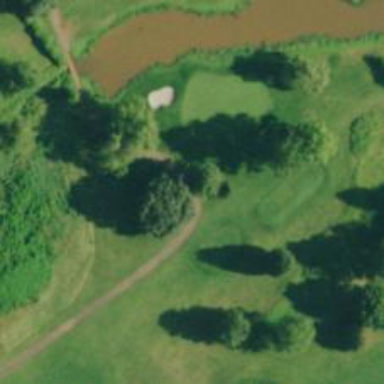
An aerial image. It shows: Path designed for golf carts.